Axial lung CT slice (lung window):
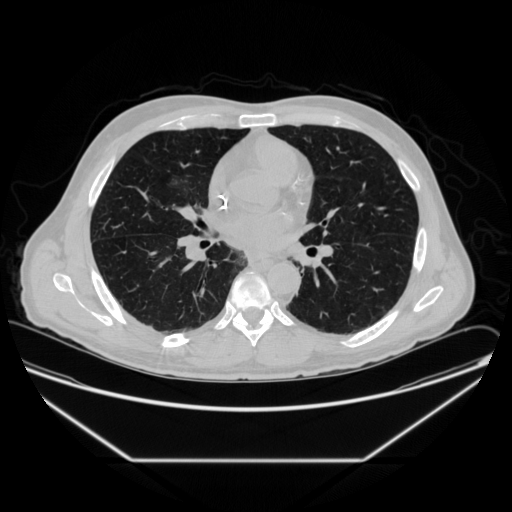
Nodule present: no